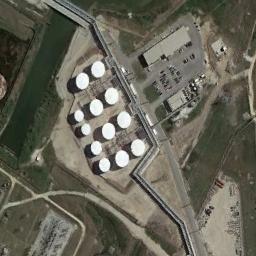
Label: storage_tank